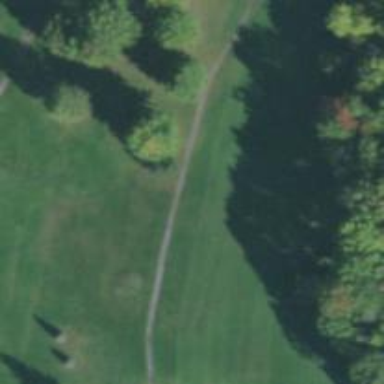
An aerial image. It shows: Service road designated as golf cart path.